Field crop: maize
Growth stage: 2
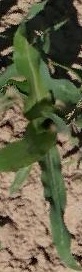
Species: maize